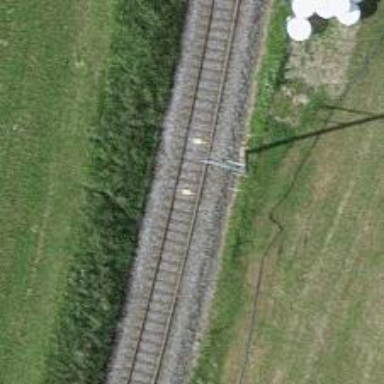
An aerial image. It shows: Railway track with contact lines for electrification.